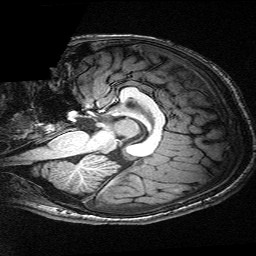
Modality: T1w
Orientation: sagittal
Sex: male
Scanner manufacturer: siemens
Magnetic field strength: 3 T
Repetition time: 2.3 s
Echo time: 0.00336 s